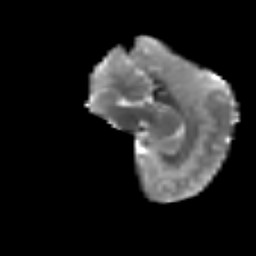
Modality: T2w
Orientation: sagittal
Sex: male
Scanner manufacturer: siemens
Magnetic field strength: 3 T
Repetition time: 5 s
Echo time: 0.071 s